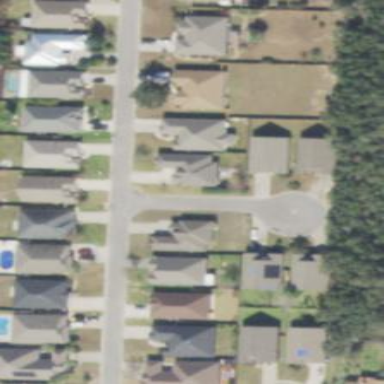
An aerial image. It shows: Single-family residential area.